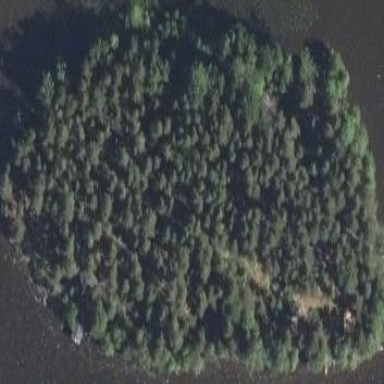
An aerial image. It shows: Islet surrounded by woodland.